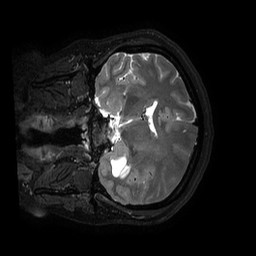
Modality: T2w
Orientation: coronal
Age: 36
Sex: female
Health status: ill
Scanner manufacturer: philips
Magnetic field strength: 3 T
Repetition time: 3.5 s
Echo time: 0.3 s